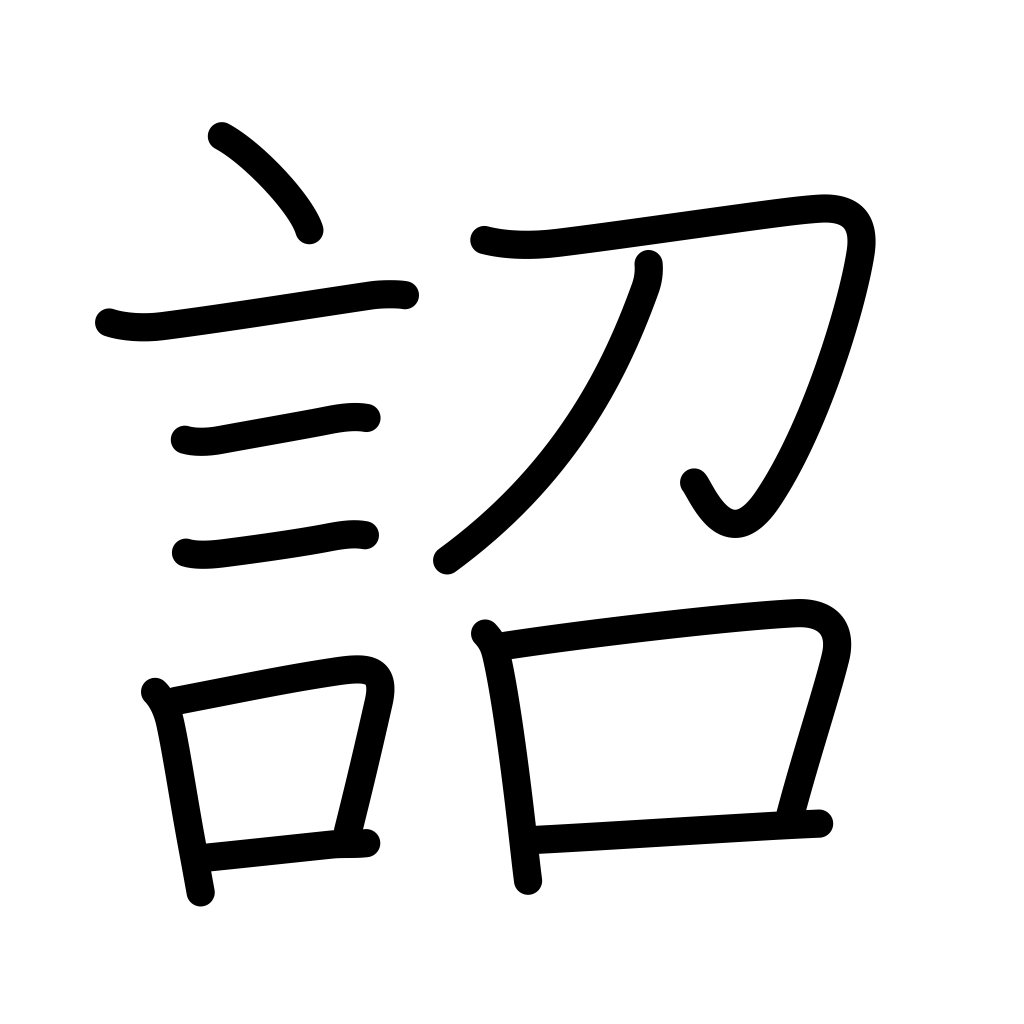
Meaning: imperial edict